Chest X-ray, PA view. Patient: 63 years old, sex M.
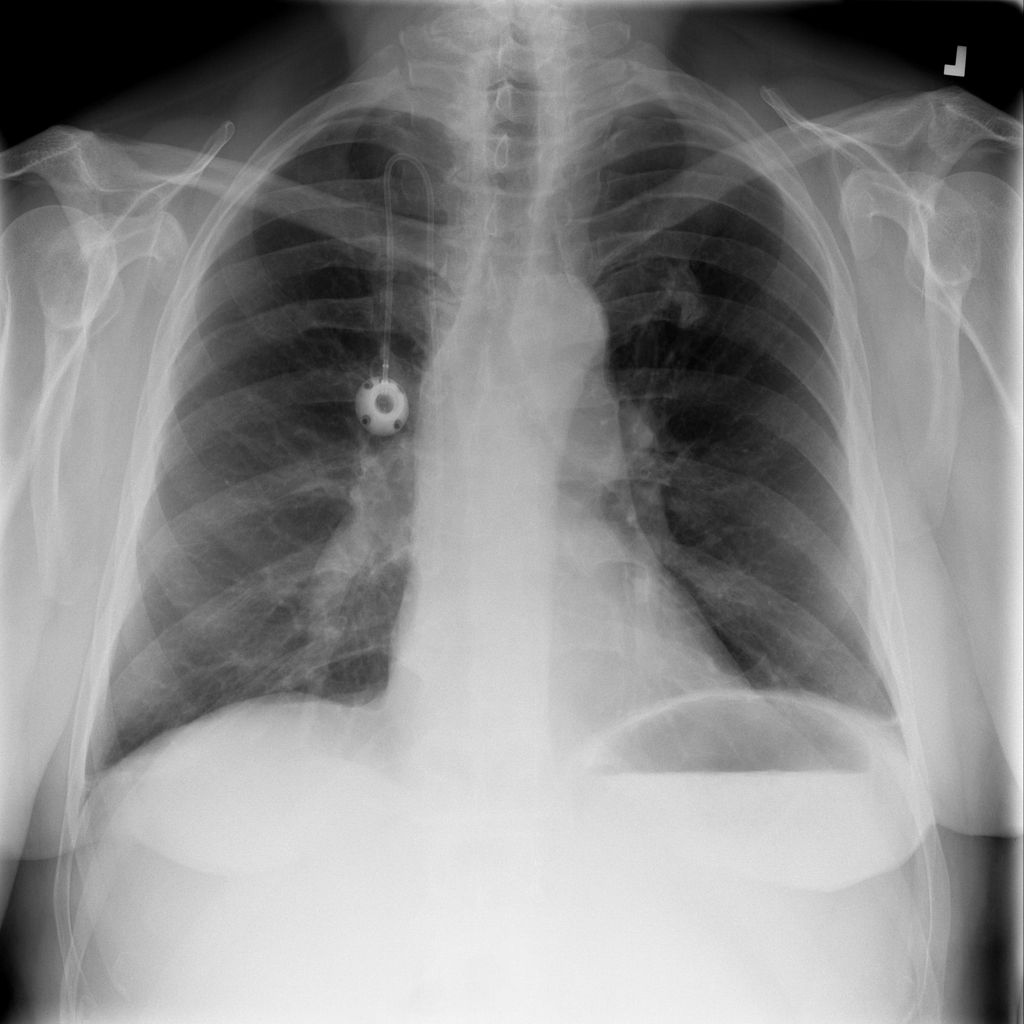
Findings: No Finding